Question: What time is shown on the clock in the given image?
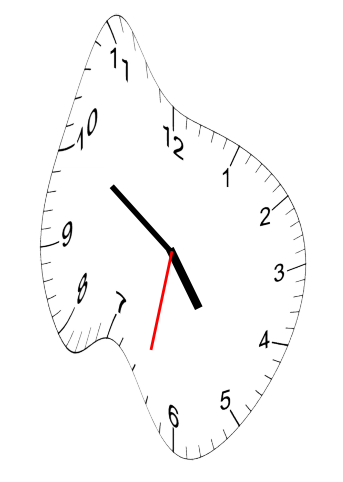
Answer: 04:50:32